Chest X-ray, AP view. Patient: 60 years old, sex M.
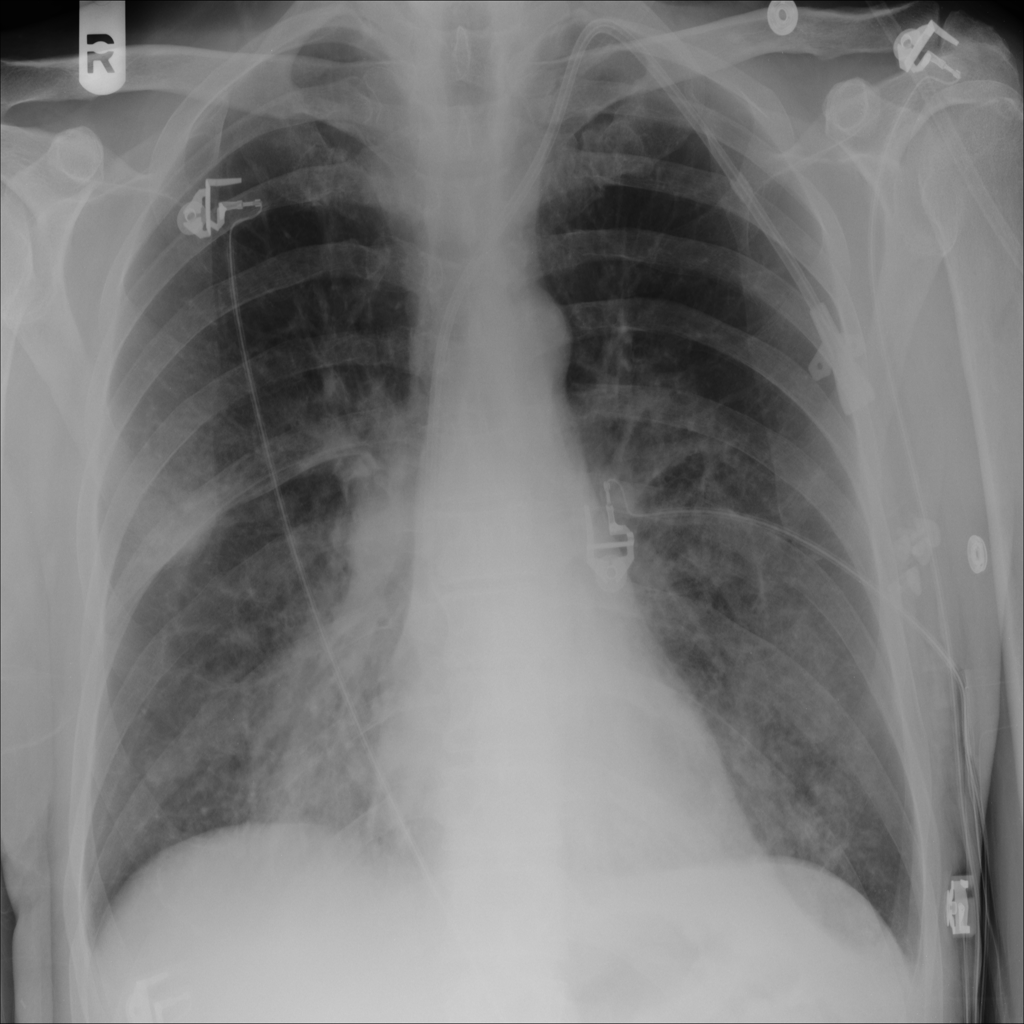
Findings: Edema, Pneumonia